Question: I have two draggable layers and there is a connection between them which is based on <URL>. The picture is here:

When these layers are located in the body there is no any problems, but when I put them inside another layer (i.e. container) with 'overflow: auto OR scroll;' the problem starts to show itself. When you move a layer outside the visible area of the container the endpoints of the draggable layers don't move with a draggable layer but instead they (endpoints) stop in the border of the container.
The author of the JsPlumb library had solved this problem for a JsPlumb 1.2.x version <URL>.
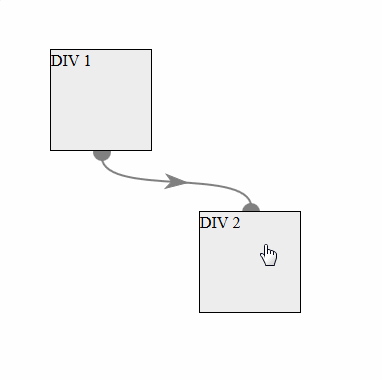
Answer: Thanks to the author of jsPlumb library I was able to solve the problem. He has released a new RC version of the library for the appeared problem and now the problem is gone! Working example is is available <URL>.